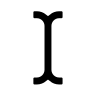
Cursor type: text
OS/theme: linux-bibata
Variant: black